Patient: sex M, age 24
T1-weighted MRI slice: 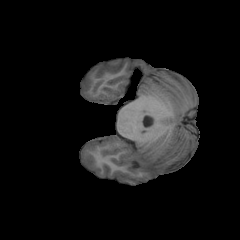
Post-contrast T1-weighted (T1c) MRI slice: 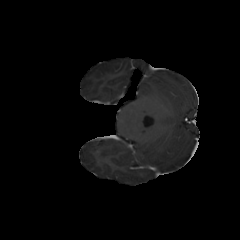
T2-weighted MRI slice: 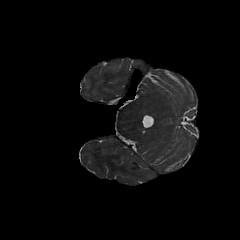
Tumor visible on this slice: no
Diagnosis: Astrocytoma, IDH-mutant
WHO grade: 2